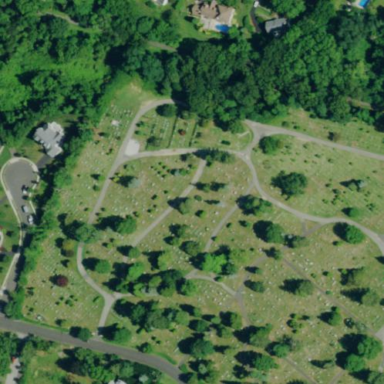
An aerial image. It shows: Cemetery.